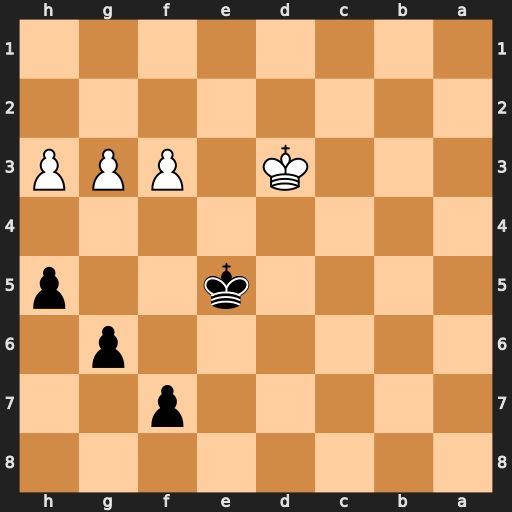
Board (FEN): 8/5p2/6p1/4k2p/8/3K1PPP/8/8
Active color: b
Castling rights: -
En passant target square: -
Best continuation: h4 gxh4 Kf4 Ke2 Kg3